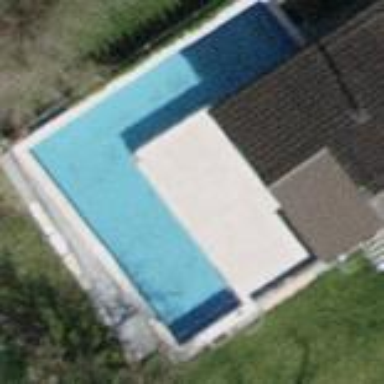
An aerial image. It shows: Swimming pool located in leisure land.